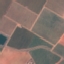
Land use / land cover class: PermanentCrop